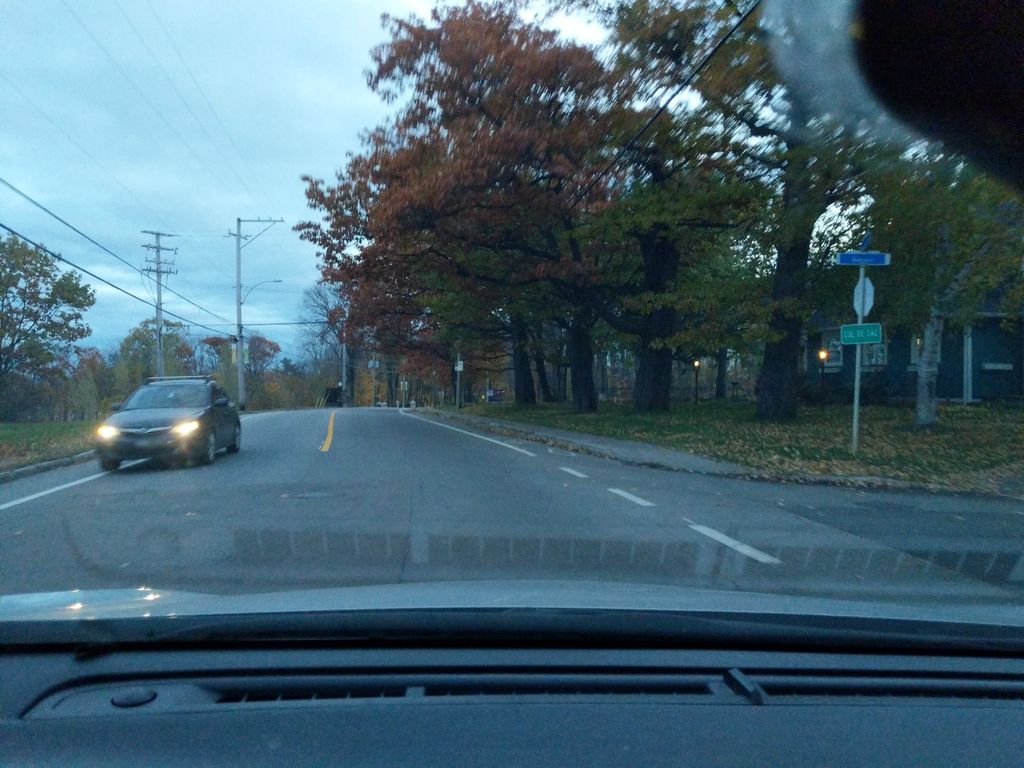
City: quebec_city